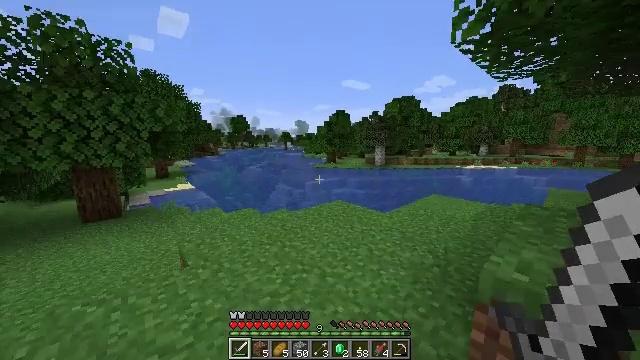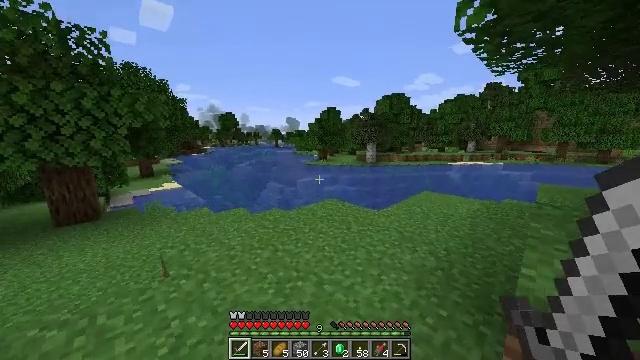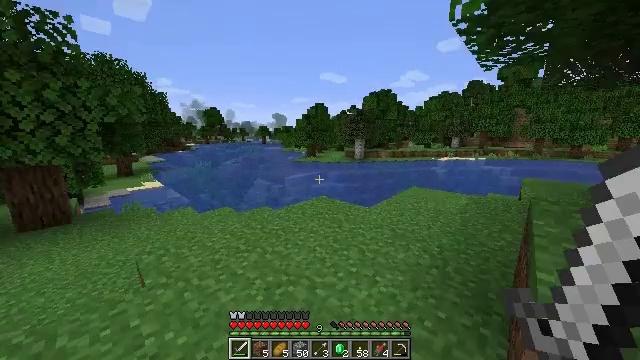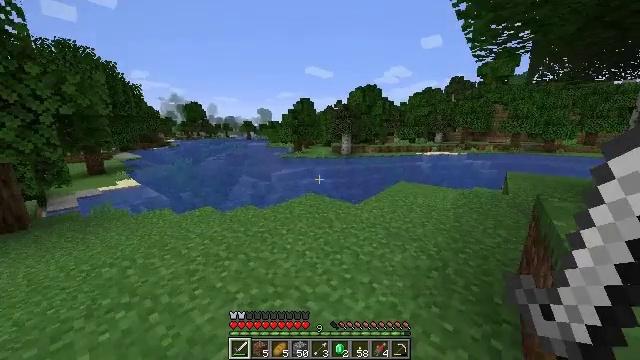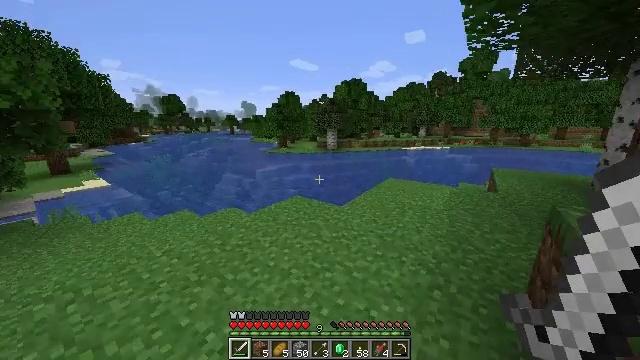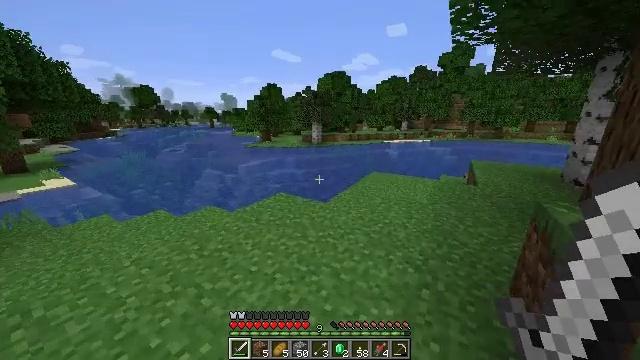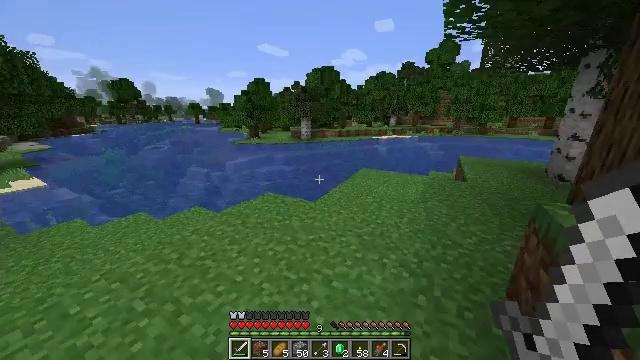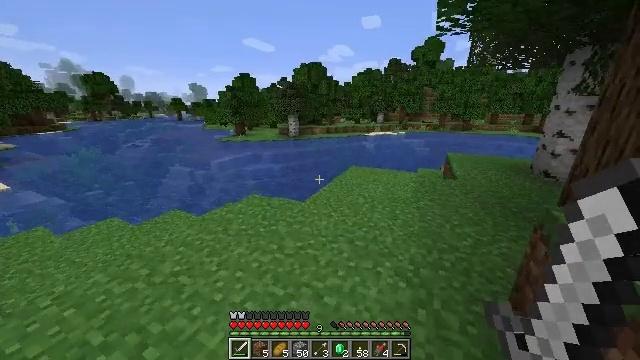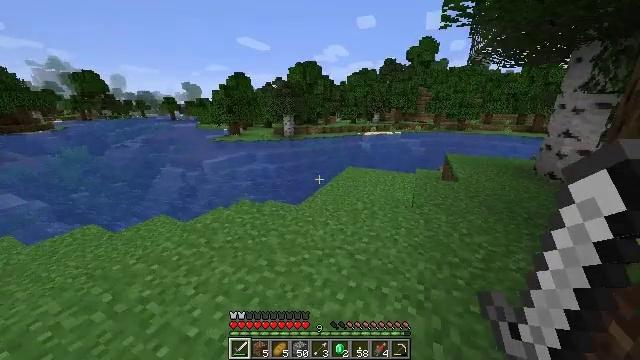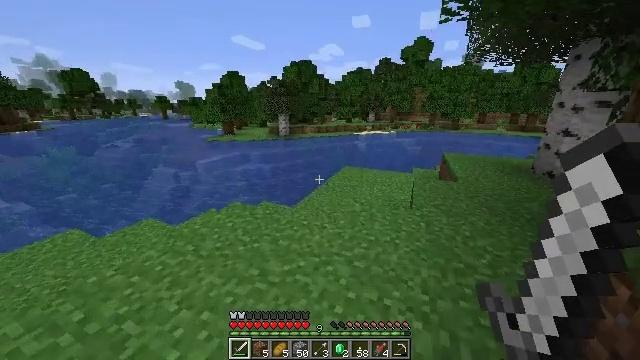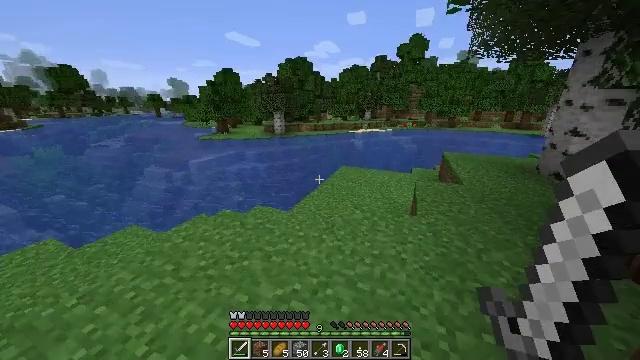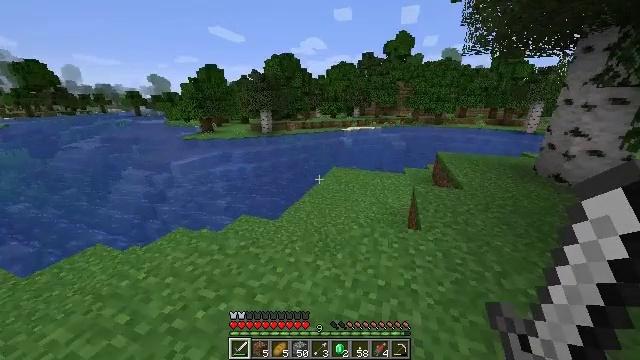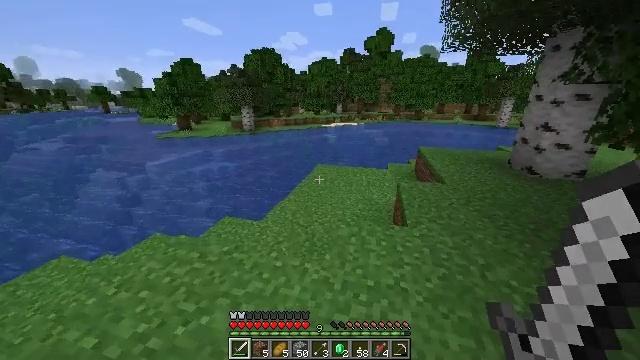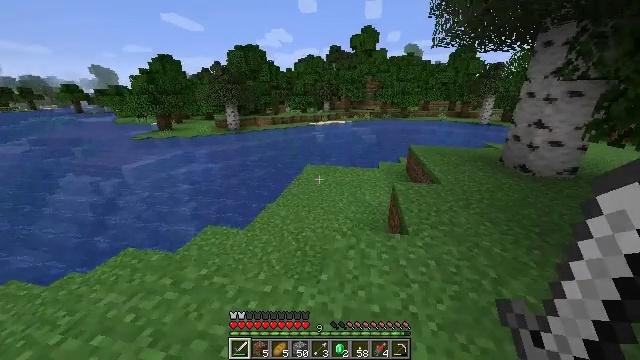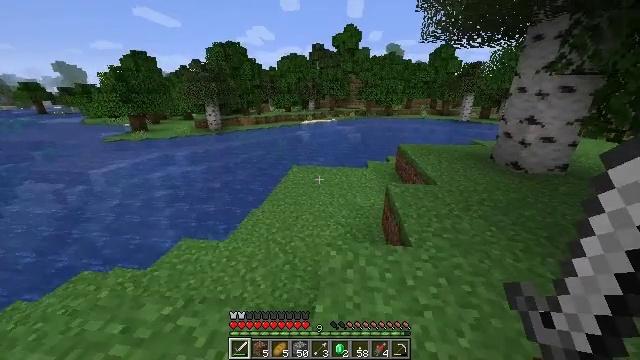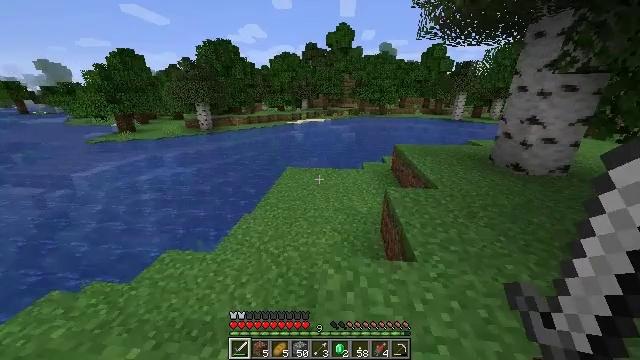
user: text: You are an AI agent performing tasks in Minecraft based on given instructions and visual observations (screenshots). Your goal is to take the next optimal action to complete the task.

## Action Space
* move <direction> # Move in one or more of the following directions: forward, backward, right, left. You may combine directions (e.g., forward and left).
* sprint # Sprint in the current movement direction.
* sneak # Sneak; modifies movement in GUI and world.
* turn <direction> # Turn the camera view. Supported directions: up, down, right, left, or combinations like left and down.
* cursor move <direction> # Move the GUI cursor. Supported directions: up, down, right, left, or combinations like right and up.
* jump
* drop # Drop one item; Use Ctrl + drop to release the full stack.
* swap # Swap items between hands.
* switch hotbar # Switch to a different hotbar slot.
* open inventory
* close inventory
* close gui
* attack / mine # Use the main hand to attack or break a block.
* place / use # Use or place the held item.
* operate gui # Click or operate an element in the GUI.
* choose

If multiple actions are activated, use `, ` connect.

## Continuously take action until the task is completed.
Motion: motion action
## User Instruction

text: Hunt a salmon.
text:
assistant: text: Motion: move forward, turn right
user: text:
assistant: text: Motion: move forward, turn right and down
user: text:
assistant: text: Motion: move forward, turn right and down
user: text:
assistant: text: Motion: move forward, turn right and down
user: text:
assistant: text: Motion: move forward, turn right and down
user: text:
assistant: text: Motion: move forward, turn right and down
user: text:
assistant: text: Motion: move forward, turn right
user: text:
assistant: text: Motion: move forward, turn right
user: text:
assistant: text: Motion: move forward, turn right
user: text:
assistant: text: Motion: move forward, turn right
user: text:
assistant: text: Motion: move forward, turn right
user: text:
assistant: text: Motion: move forward, turn right
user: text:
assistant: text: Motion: move forward, turn right
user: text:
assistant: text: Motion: move forward, turn right
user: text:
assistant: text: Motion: move forward, turn right
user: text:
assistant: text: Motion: move forward and move right
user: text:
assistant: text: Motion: move forward and move right
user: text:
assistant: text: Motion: move forward and move right
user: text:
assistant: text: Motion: move forward and move right
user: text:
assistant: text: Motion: move forward and move right
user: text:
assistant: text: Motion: move forward and move right
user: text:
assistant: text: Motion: move forward and move right
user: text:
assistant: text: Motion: move forward and move right
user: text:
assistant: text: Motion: move forward and move right
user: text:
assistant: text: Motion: move forward and move right
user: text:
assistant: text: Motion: move forward and move right
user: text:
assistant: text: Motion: move forward and move right
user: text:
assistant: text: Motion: move forward and move right
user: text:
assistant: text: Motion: move forward and move right
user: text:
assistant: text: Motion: move forward and move right